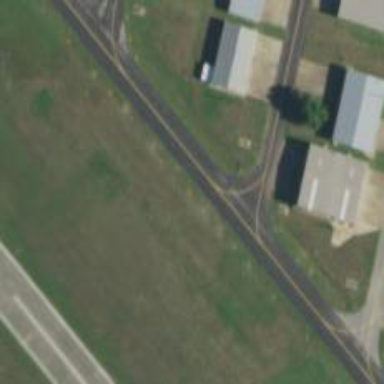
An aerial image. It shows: View of taxiway at the airport.